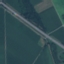
Land use / land cover: Highway